Question: Count the number of objects in the diagram.
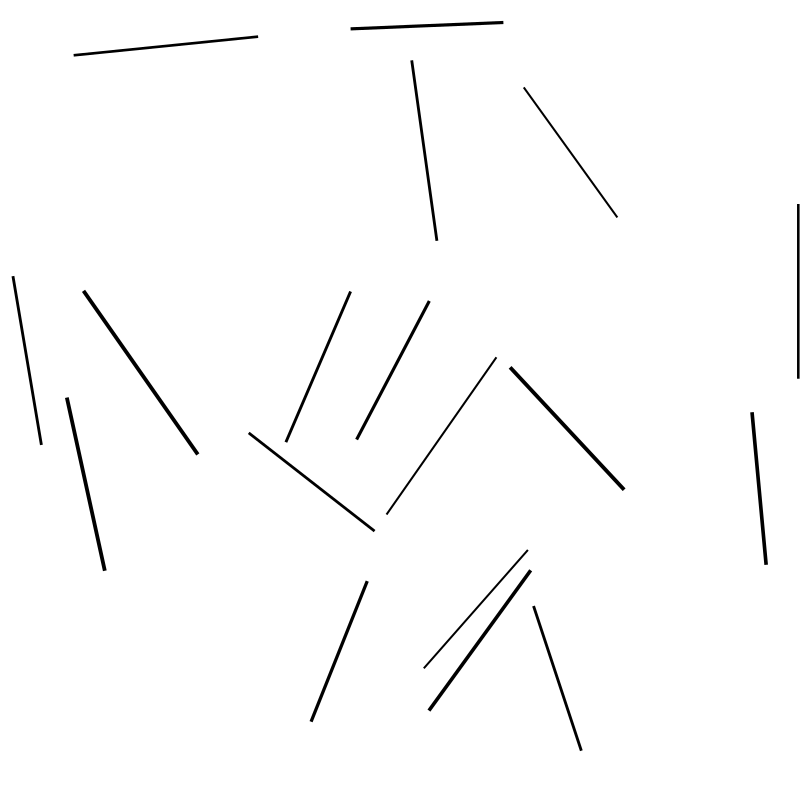
Answer: 18